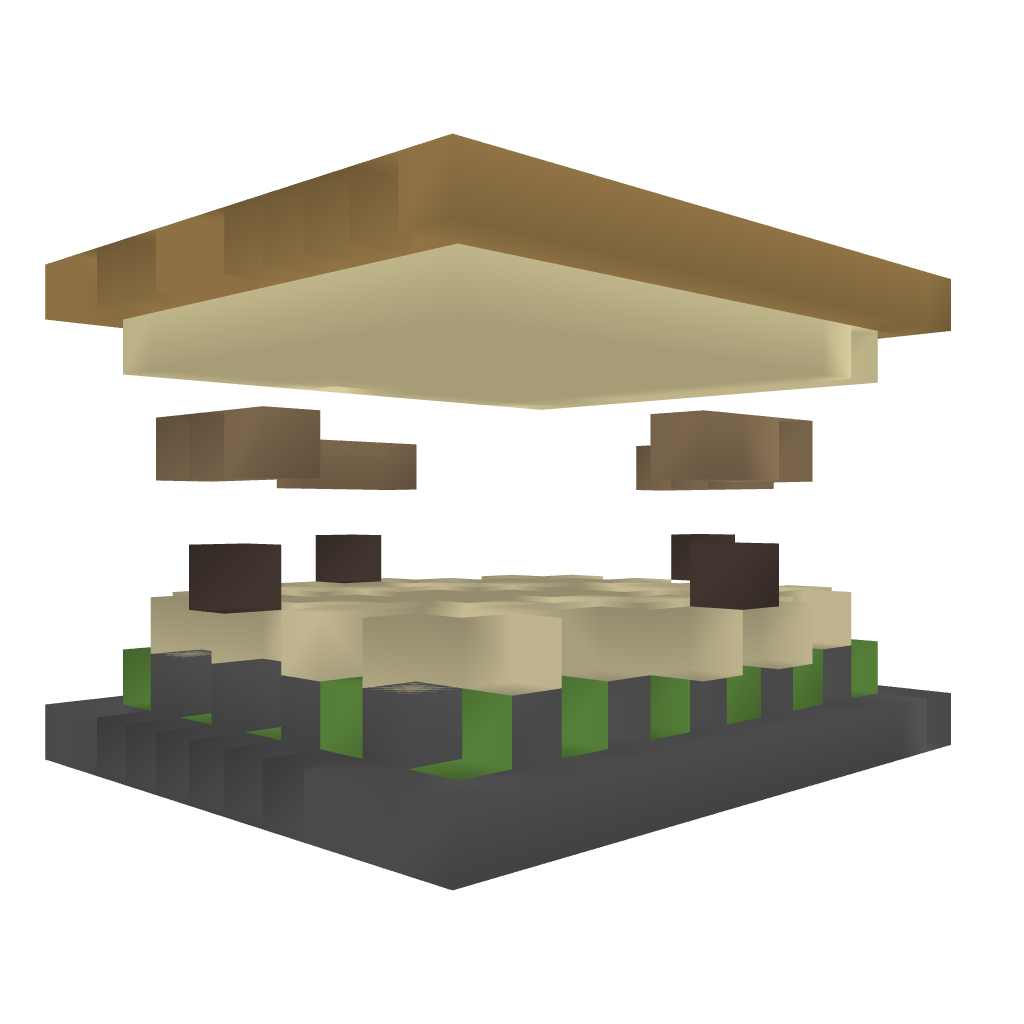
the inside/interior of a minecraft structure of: Meditation House (Trap)